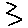
Label: zigzag